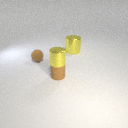
small yellow metal cylinder above small brown rubber cylinder